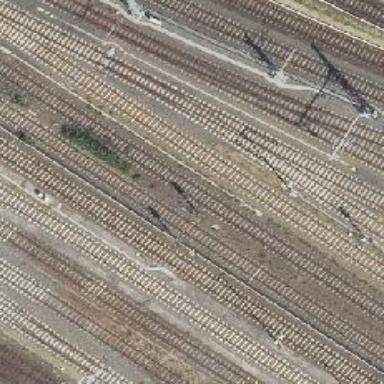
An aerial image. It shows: Railway signal.